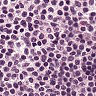
Metastatic tissue present: no